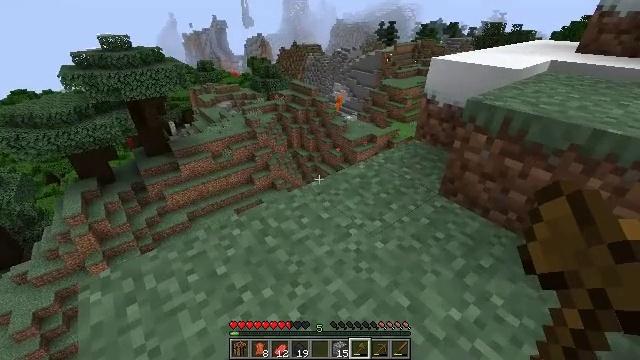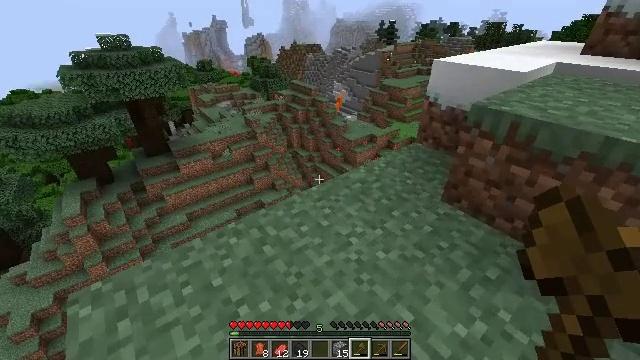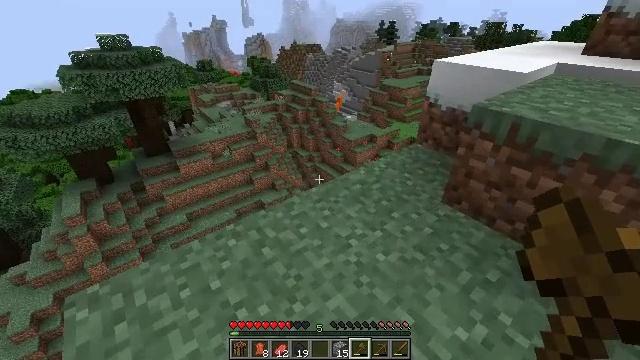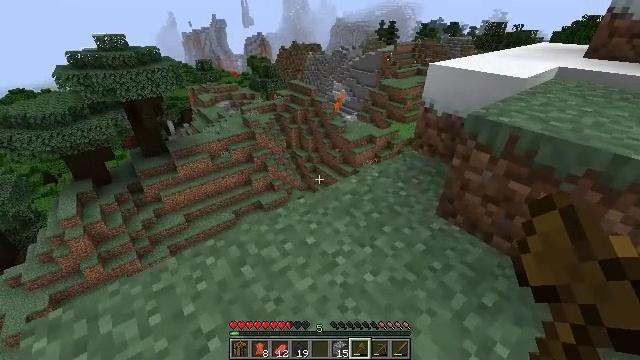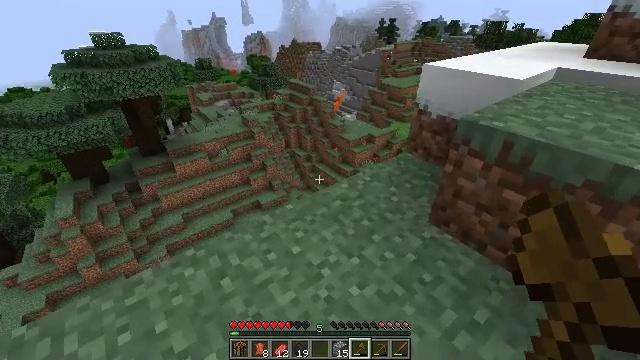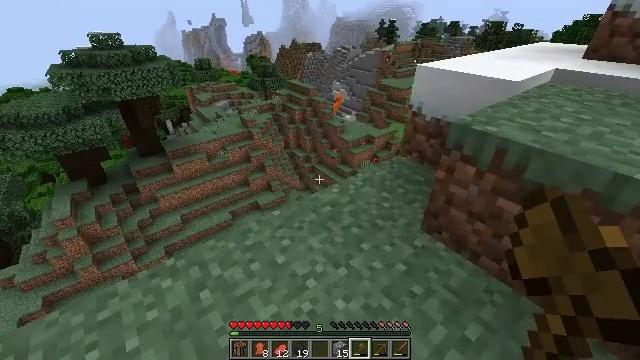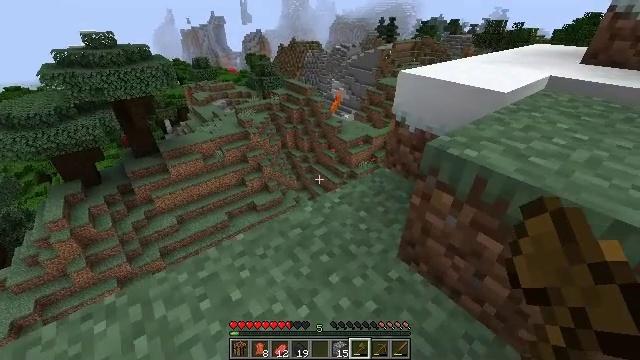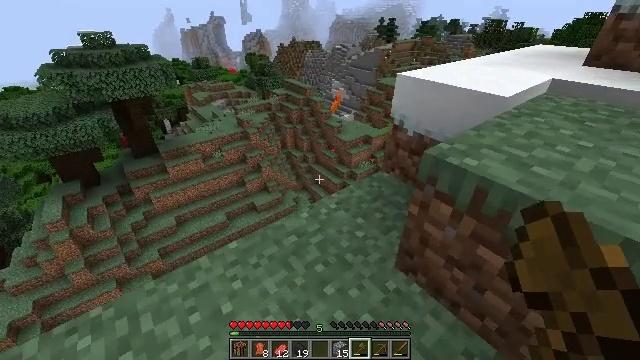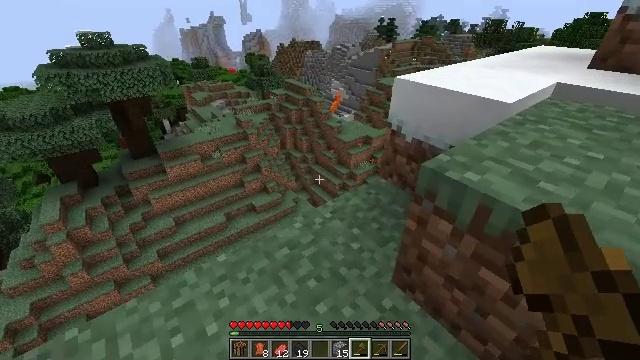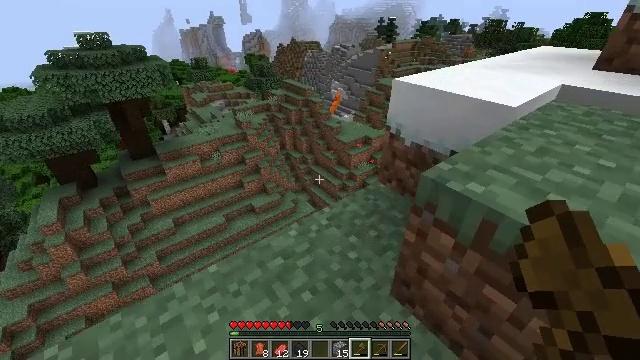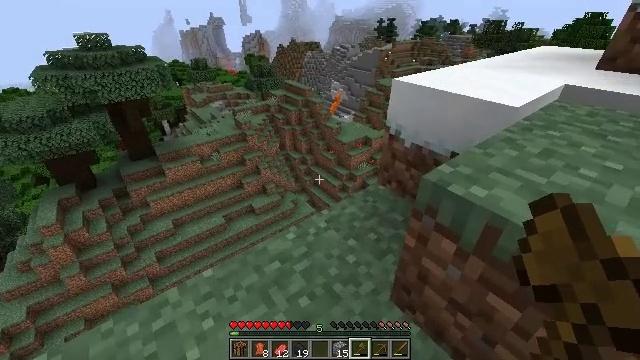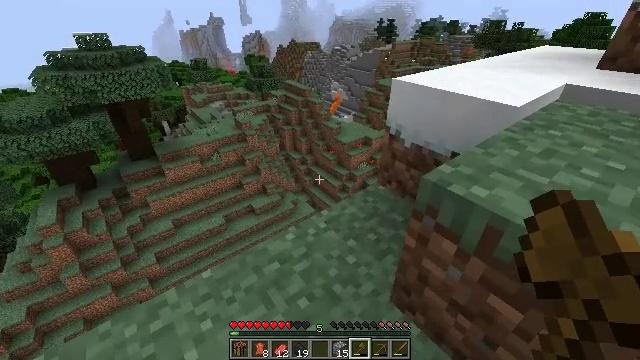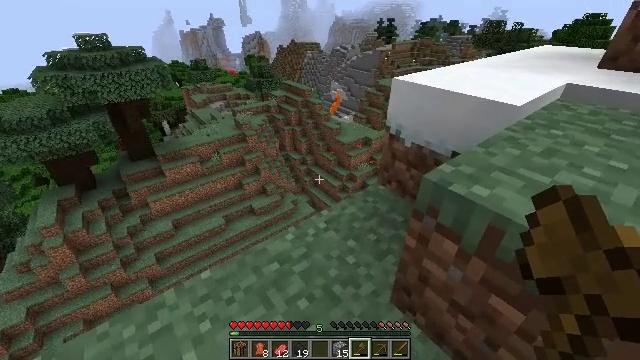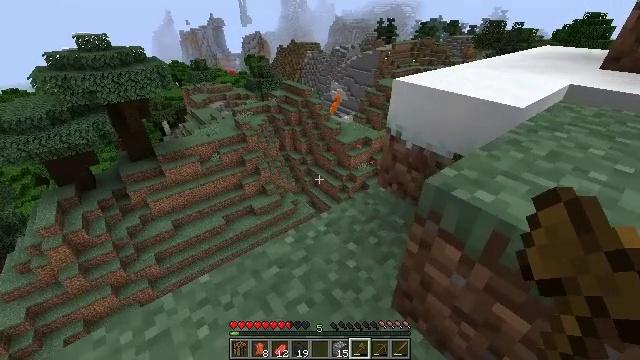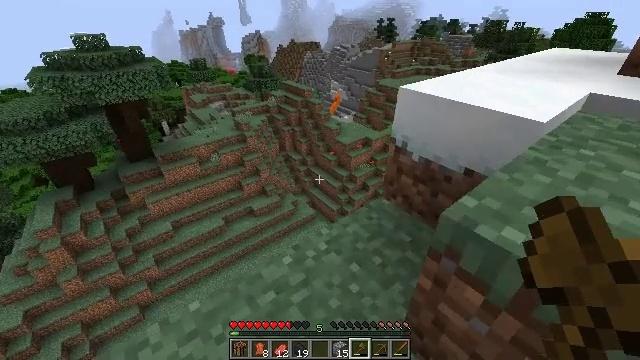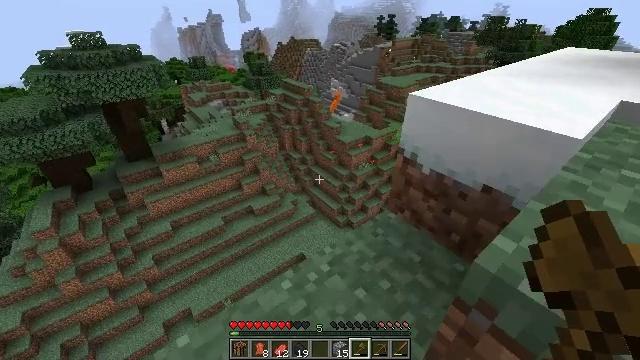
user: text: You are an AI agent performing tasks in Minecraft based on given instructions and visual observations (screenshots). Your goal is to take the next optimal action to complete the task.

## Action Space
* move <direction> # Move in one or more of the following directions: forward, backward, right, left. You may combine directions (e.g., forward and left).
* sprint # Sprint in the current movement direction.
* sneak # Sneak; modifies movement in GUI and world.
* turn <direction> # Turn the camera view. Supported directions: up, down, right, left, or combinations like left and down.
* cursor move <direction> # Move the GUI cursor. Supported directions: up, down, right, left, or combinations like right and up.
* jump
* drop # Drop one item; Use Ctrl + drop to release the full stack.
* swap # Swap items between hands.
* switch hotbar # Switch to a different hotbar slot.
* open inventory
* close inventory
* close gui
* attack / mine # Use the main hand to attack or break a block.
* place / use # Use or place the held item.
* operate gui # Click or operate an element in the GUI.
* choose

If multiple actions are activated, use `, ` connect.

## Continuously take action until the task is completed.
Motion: motion action
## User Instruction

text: Gather dark oak log for crafting.
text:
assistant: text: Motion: move forward
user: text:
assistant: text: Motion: move forward and move right
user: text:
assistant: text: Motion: move forward and move right
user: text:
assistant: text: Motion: move forward and move right
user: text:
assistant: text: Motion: move forward and move right
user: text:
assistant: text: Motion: move forward and move right
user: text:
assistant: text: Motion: move forward
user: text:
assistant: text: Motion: no_op
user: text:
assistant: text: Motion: no_op
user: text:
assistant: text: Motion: no_op
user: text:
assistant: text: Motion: no_op
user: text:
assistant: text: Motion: no_op
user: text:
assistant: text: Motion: move forward
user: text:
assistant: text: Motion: move forward
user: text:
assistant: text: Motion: move forward
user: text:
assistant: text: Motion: move forward
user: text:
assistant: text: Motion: move forward
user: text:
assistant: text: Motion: no_op
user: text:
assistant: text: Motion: no_op
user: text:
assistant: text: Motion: no_op
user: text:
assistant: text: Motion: no_op
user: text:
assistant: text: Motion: no_op
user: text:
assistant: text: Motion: no_op
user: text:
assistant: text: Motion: no_op
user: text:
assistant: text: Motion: no_op
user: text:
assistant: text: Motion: no_op
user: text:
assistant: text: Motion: no_op
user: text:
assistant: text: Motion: no_op
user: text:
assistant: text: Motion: no_op
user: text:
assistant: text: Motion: no_op